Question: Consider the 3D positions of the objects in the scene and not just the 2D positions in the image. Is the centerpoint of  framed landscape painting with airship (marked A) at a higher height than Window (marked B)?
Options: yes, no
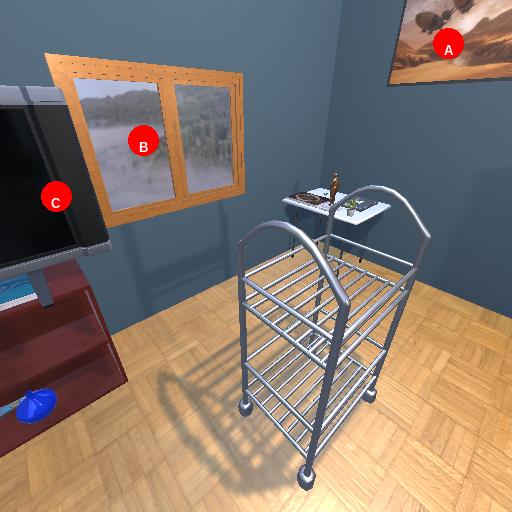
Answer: yes